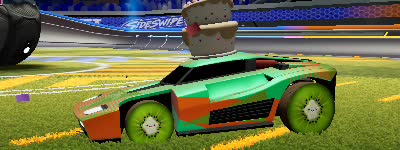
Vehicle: breakout